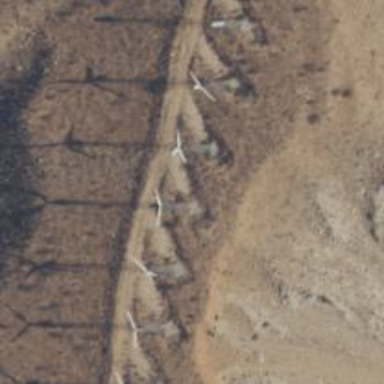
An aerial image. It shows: Horizontal axis wind turbine manufactured by Vestas.